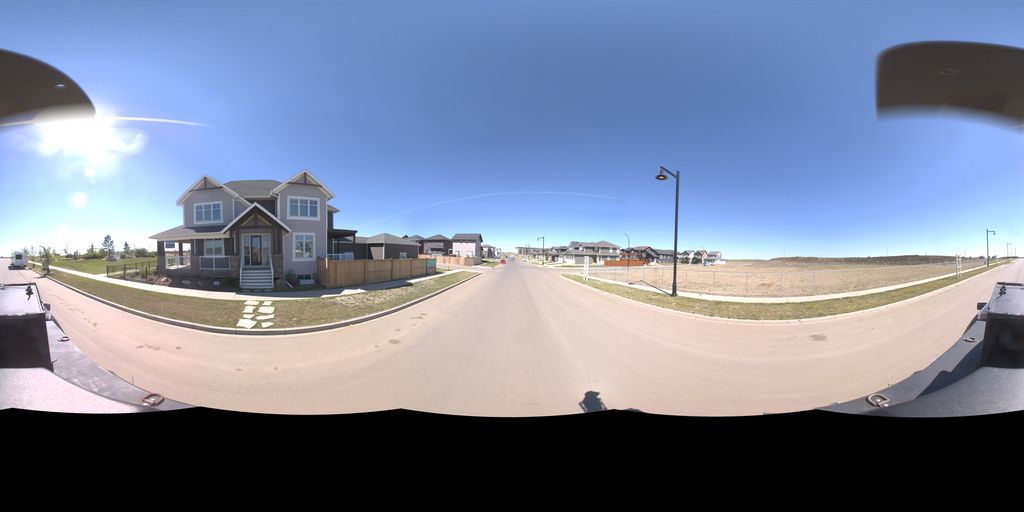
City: saskatoon